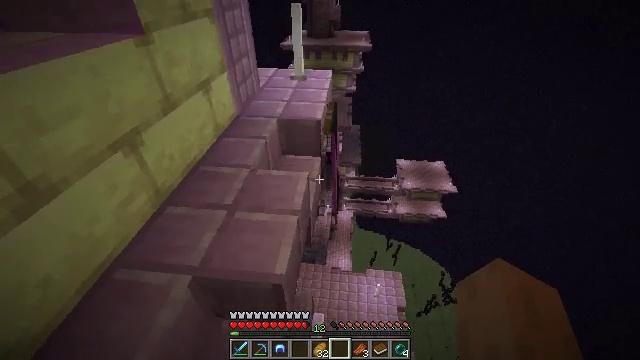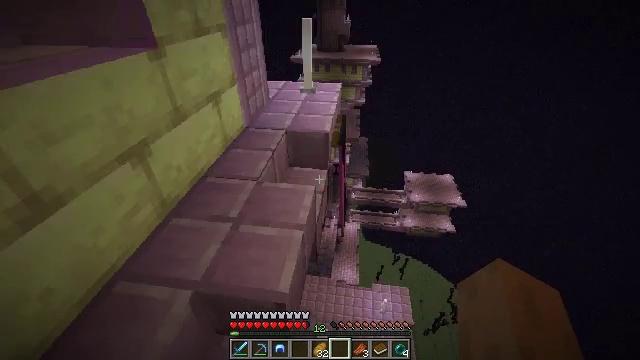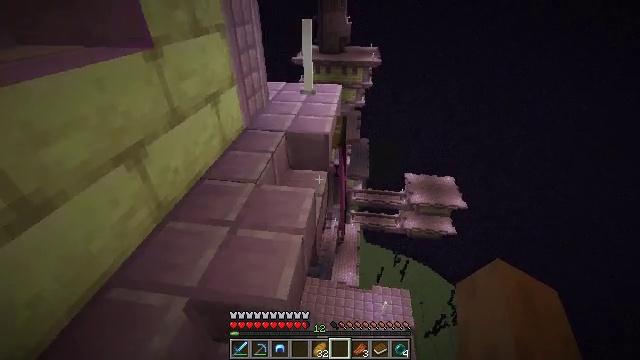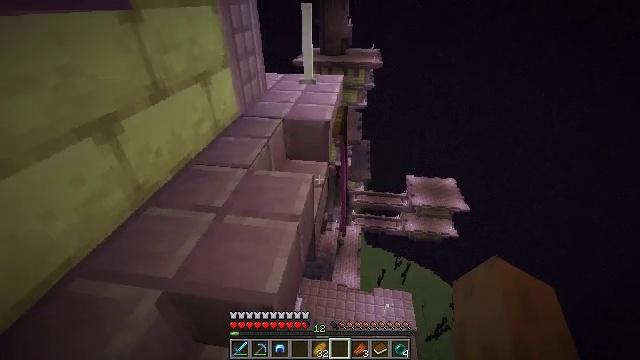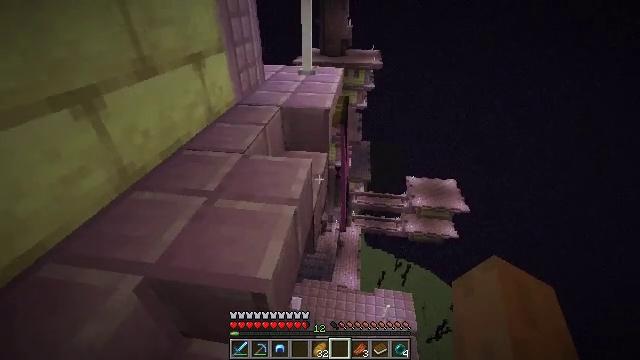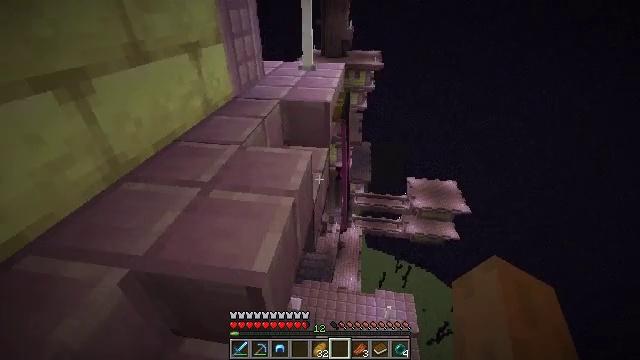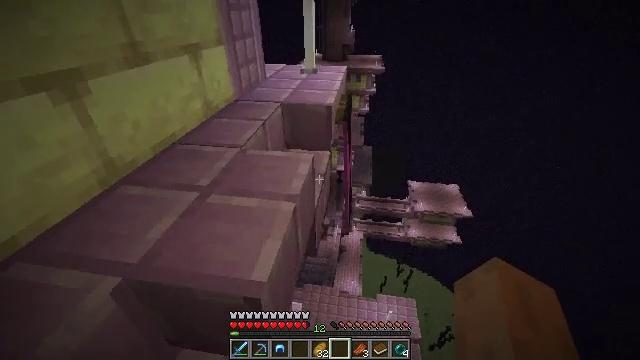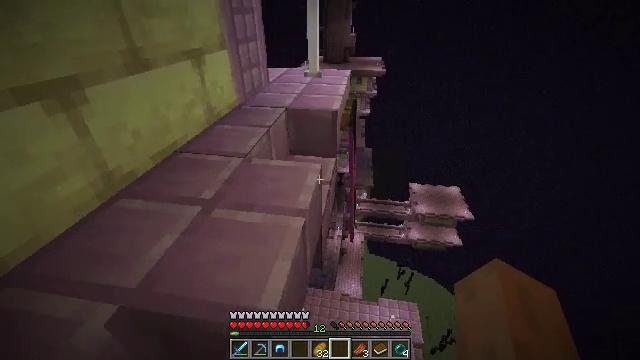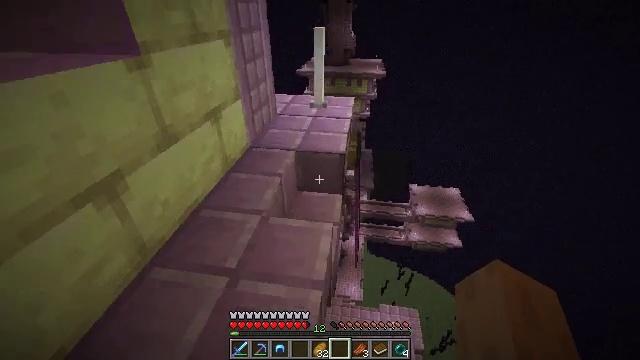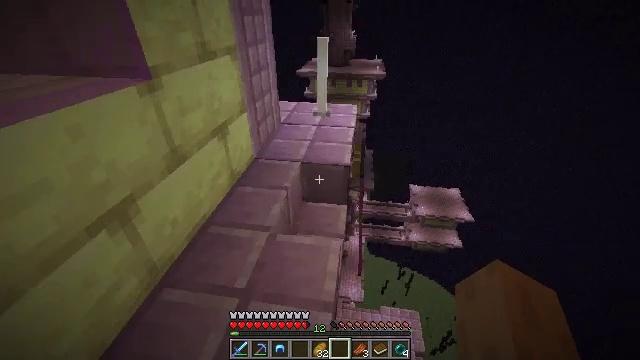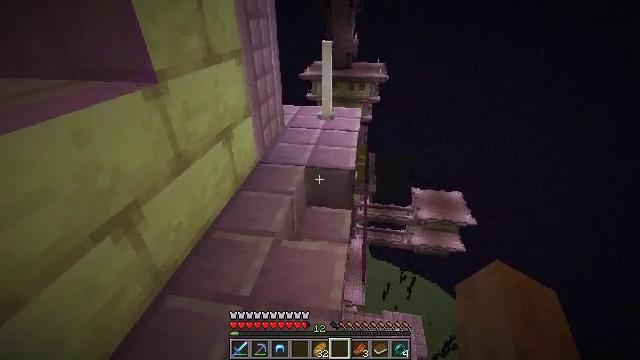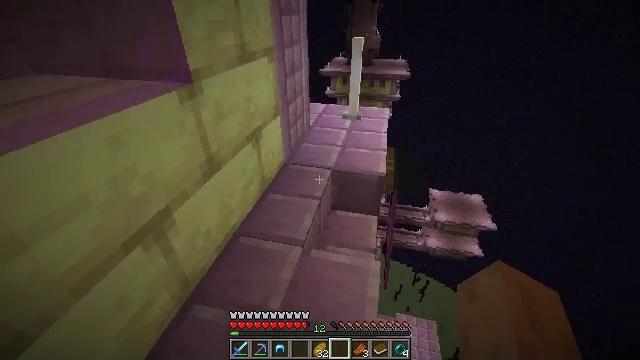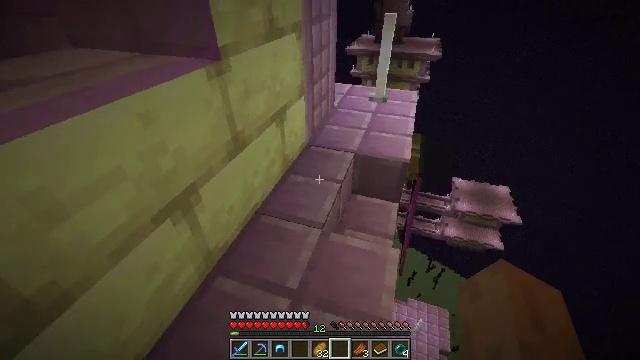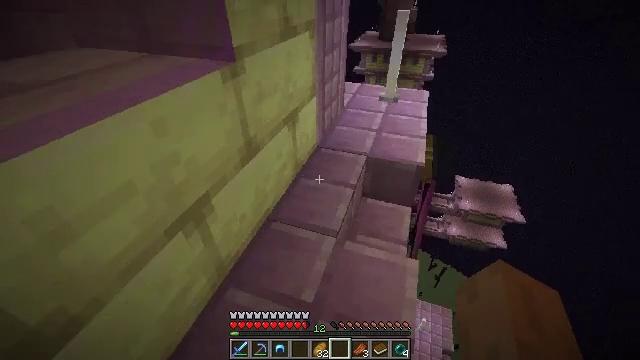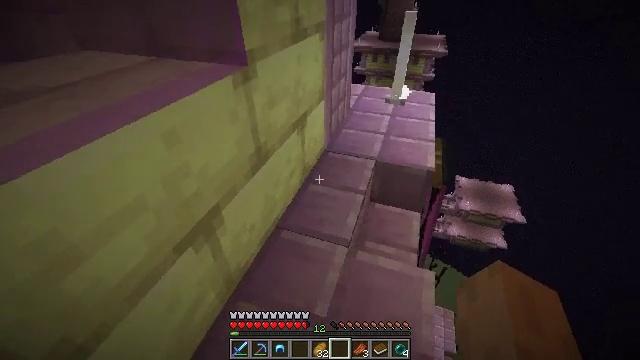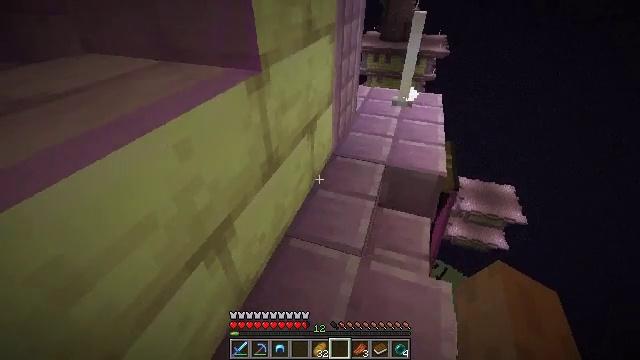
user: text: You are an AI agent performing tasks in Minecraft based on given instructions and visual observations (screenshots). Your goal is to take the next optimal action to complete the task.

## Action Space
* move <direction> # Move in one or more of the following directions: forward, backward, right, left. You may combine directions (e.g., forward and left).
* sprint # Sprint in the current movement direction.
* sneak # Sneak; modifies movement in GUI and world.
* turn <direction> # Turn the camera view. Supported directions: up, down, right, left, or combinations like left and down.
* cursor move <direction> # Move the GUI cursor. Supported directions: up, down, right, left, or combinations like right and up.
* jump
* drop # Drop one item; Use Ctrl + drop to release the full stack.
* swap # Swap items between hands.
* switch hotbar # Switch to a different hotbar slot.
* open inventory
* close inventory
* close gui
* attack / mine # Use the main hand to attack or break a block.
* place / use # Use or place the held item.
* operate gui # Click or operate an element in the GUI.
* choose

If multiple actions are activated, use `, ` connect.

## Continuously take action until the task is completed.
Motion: motion action
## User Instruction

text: Mine the end rod.
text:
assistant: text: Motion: move forward, sneak, turn left and up
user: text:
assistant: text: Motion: move forward, sneak
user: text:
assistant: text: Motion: move forward, sneak
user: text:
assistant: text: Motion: move forward, sneak
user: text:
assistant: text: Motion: move forward and move left, sneak
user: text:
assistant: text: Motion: move forward and move left, sneak
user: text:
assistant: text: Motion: move forward and move left, sneak
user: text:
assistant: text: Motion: move forward and move left, sneak
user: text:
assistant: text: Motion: move forward and move left, sneak
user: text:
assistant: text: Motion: move forward and move left, sneak
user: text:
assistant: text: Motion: move forward and move left, sneak, turn left
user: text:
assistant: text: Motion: move forward and move left, sneak, turn left and down
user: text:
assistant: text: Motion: move forward and move left, sneak
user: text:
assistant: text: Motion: move forward and move left, sneak
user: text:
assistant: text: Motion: move forward and move left, sneak
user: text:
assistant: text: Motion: move forward, sneak
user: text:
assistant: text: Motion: move forward, sneak, turn right and up
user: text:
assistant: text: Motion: move forward, sneak, turn right and up
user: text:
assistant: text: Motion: move forward, sneak, turn right
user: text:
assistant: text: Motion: move forward, sneak
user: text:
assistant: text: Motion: move forward, sneak
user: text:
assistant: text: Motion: move forward
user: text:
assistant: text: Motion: move forward
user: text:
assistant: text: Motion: move forward, turn right and down
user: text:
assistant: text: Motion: move forward
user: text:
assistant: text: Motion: move forward
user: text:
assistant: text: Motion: move forward
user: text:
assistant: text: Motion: move forward
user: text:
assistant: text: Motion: move forward
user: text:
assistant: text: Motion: move forward